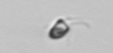
Label: Pyramimonas